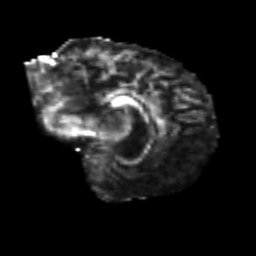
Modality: FA
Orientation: sagittal
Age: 46
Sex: male
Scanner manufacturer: siemens
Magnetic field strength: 3 T
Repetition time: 4.987 s
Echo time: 0.0792 s